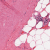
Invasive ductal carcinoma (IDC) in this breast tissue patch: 0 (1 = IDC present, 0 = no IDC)